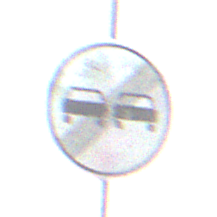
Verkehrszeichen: EndeUeberholverbot
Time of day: Night
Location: Outdoor (Nature)
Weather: Overcast
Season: NotSpecified
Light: Artificial